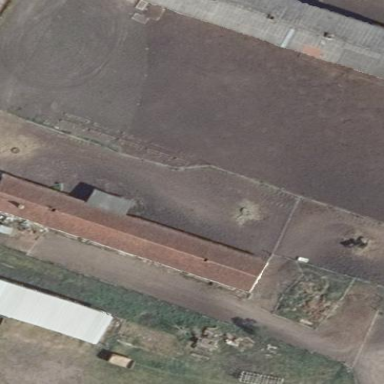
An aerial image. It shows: Farmyard area.